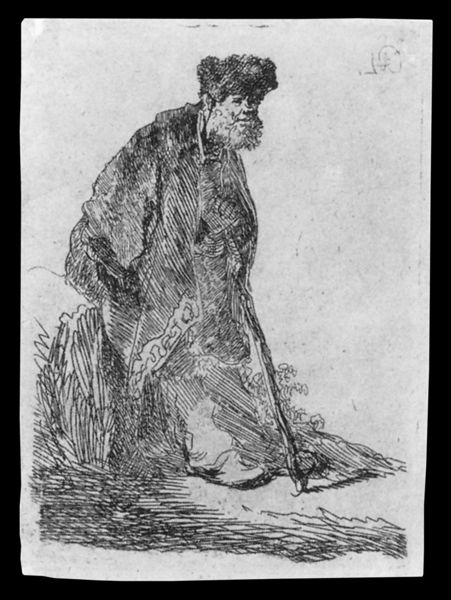
Titel: Bärtiger Mann, an einen Erdhügel gelehnt stehend
Künstler: Harmensz van Rijn Rembrandt
Institution: Köln, Wallraf-Richartz-Museum
Schlagwörter: himmel, mann, schatten, umhang, weiß, landschaft, hut, nase, schwarz, skizze, zeichnung, blick, weg, alt, bart, mütze, arm, augen, gesicht, stein, vollbart, portrait, porträt, signatur, natur, gewand, mantel, pflanze, borte, gebeugt, stock, gehstock, stab, fels, grafik, bordüre, striche, tusche, alter, gestützt, schwarz-weiß, schraffur, radierung, stich, verkniffen, bleistift, halbprofil, kniend, bettler, fellmütze, pelzmütze, borde, schraffierung, rußland, kurzsichtig, landachaft, alter amnn, bebeugt